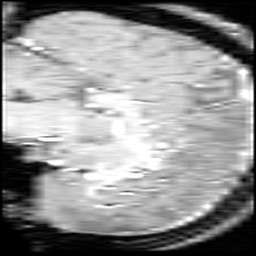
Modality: inplaneT1
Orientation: sagittal
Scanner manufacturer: ge
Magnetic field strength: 3 T
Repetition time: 0.25 s
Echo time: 0.0036 s